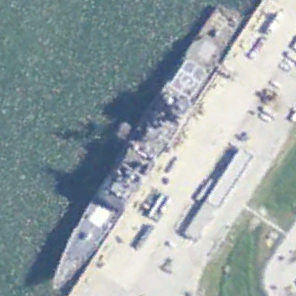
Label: cruiser